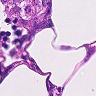
Metastatic tissue present: no